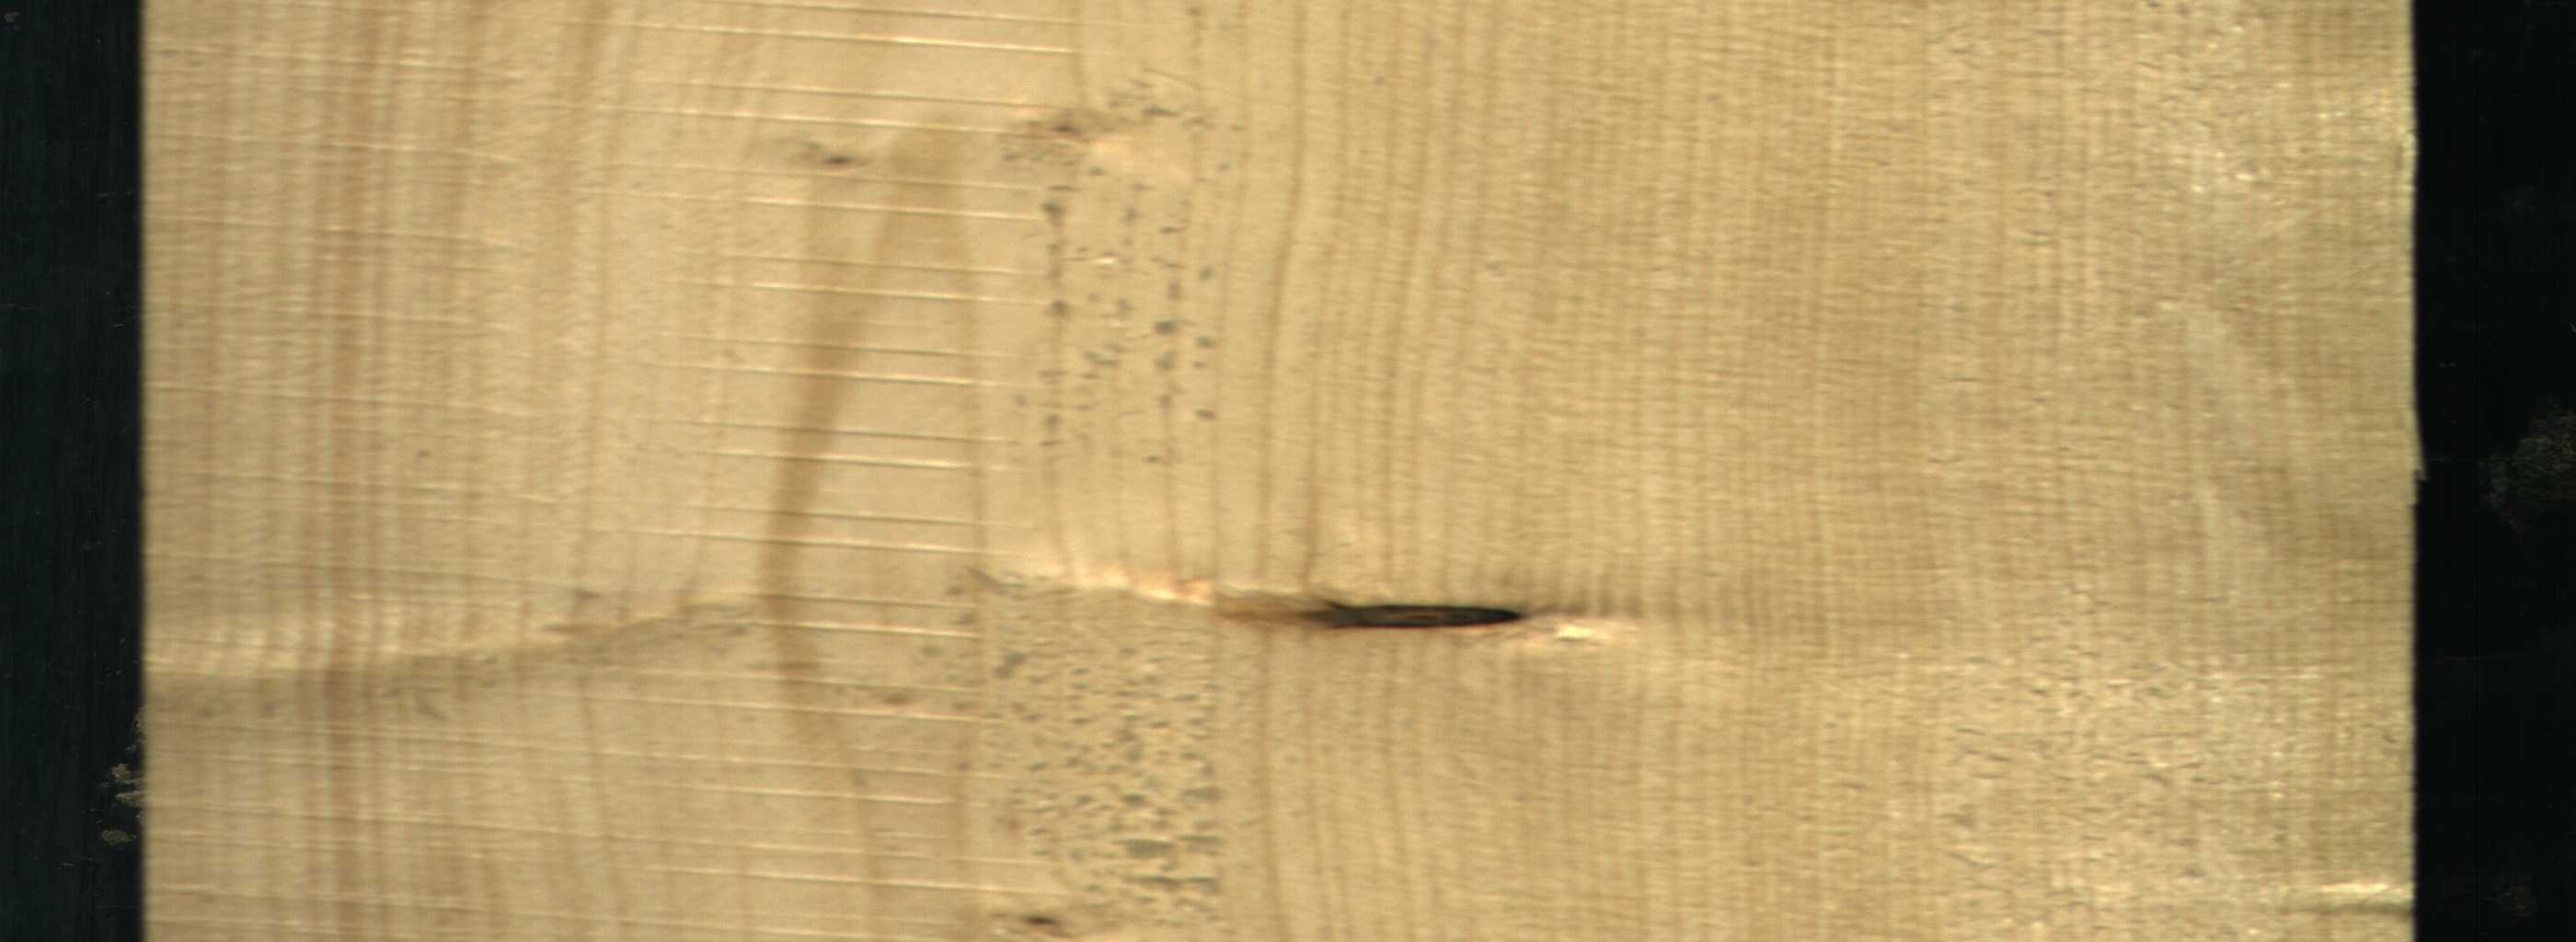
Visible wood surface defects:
Dead_Knot